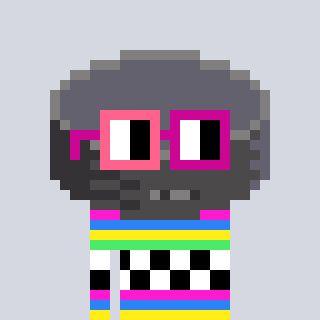
a pixel art character with square pink and red glasses, a hockey puck-shaped head and a darkbrown-colored body on a cool background